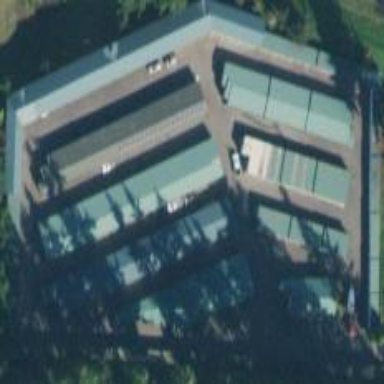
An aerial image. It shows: Commercial area with storage rental shop.